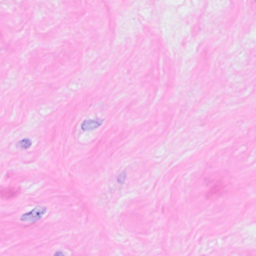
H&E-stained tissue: Breast